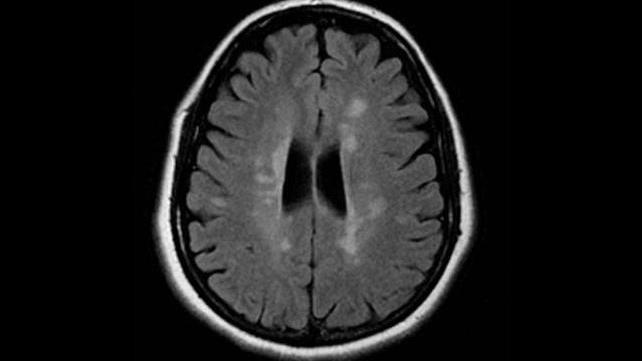
Label: notumor